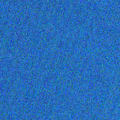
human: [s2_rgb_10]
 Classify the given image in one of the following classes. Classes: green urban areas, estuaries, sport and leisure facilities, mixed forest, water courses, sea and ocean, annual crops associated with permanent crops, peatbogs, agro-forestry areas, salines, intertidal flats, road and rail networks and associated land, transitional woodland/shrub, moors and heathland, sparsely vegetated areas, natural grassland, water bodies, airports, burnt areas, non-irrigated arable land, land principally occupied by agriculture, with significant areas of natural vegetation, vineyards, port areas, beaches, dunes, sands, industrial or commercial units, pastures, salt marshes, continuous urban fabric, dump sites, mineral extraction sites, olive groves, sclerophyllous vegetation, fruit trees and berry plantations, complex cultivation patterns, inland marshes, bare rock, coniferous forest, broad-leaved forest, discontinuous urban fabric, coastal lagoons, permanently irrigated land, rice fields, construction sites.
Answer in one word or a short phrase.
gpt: sea and ocean